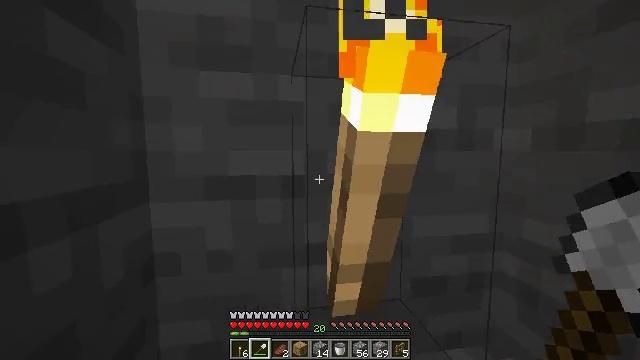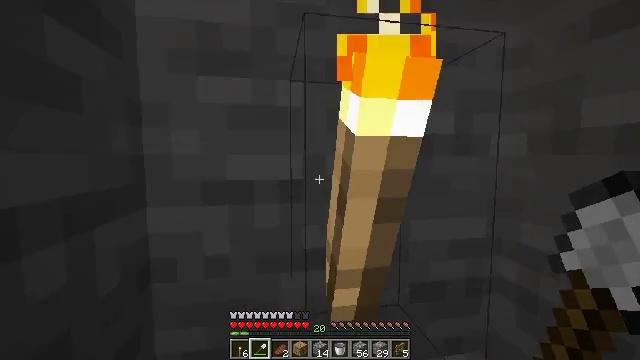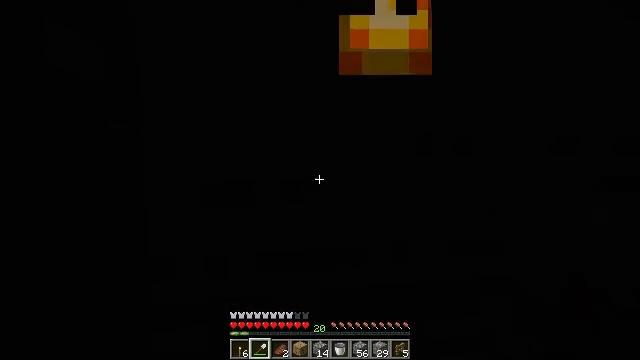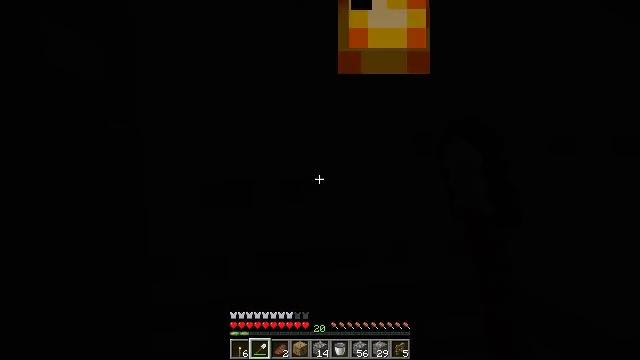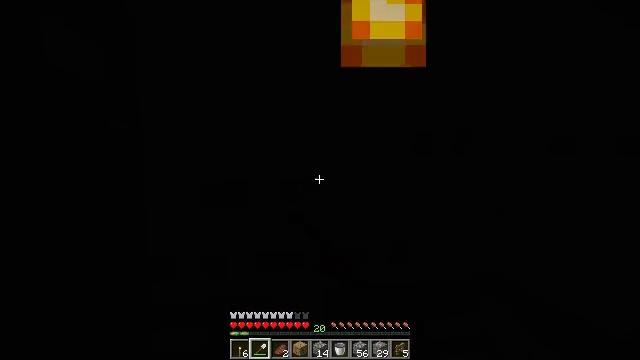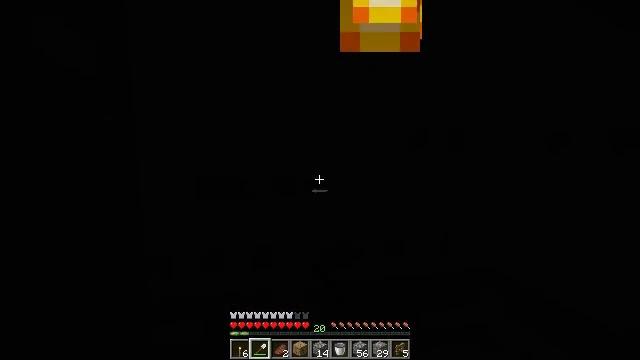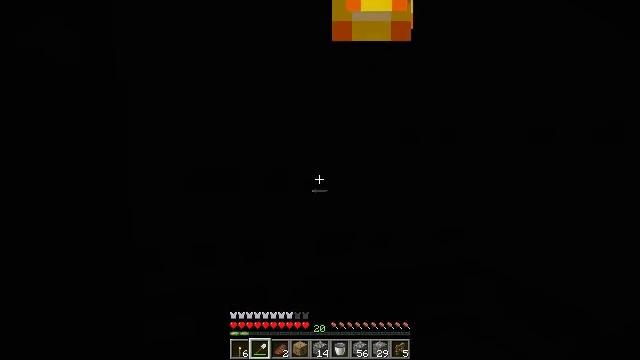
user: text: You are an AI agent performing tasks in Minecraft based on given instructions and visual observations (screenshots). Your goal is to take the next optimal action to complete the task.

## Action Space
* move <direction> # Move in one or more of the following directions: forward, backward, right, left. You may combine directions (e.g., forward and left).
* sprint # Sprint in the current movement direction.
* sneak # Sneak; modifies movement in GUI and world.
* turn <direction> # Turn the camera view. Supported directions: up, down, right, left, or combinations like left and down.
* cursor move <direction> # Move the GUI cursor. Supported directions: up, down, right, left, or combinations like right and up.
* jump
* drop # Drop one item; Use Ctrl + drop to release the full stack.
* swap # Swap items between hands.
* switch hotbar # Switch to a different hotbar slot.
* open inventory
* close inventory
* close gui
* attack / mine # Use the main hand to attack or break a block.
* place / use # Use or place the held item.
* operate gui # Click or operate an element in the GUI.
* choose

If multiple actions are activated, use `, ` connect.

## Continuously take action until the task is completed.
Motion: motion action
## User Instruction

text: Gather the wall torch from the wall.
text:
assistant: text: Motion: turn up
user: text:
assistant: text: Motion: attack / mine
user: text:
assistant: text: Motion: attack / mine
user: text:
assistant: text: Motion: attack / mine
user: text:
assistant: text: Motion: turn down
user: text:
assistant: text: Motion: turn right and down
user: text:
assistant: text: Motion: no_op